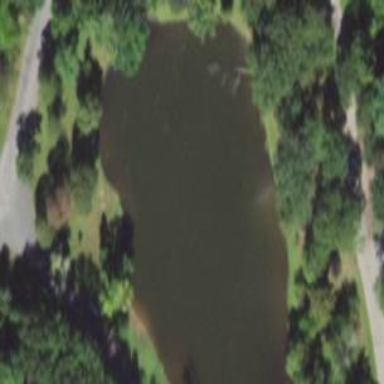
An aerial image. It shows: Pond surrounded by natural water.